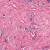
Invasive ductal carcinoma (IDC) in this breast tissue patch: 0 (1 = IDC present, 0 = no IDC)